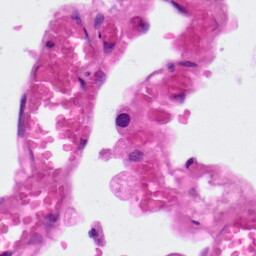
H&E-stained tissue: Lung